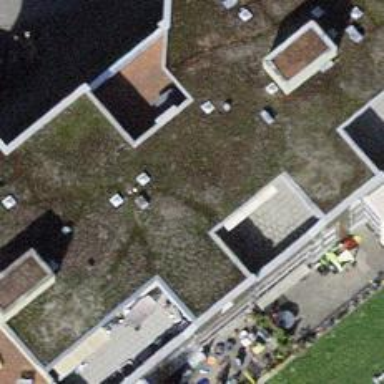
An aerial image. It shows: Residential apartments building.